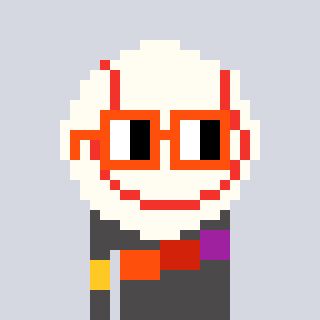
a pixel art character with square orange glasses, a baseball ball-shaped head and a grayscale-colored body on a cool background